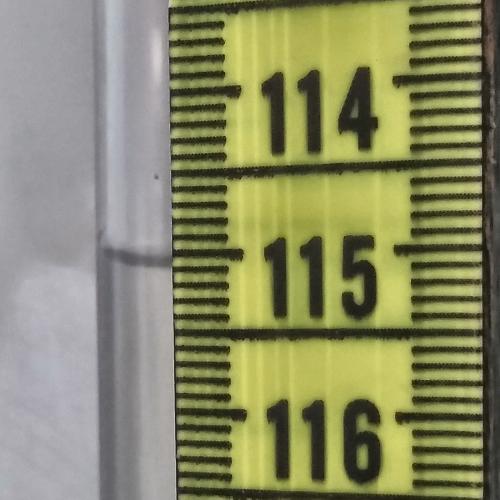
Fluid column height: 115.1 cm